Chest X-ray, AP view. Patient: 37 years old, sex M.
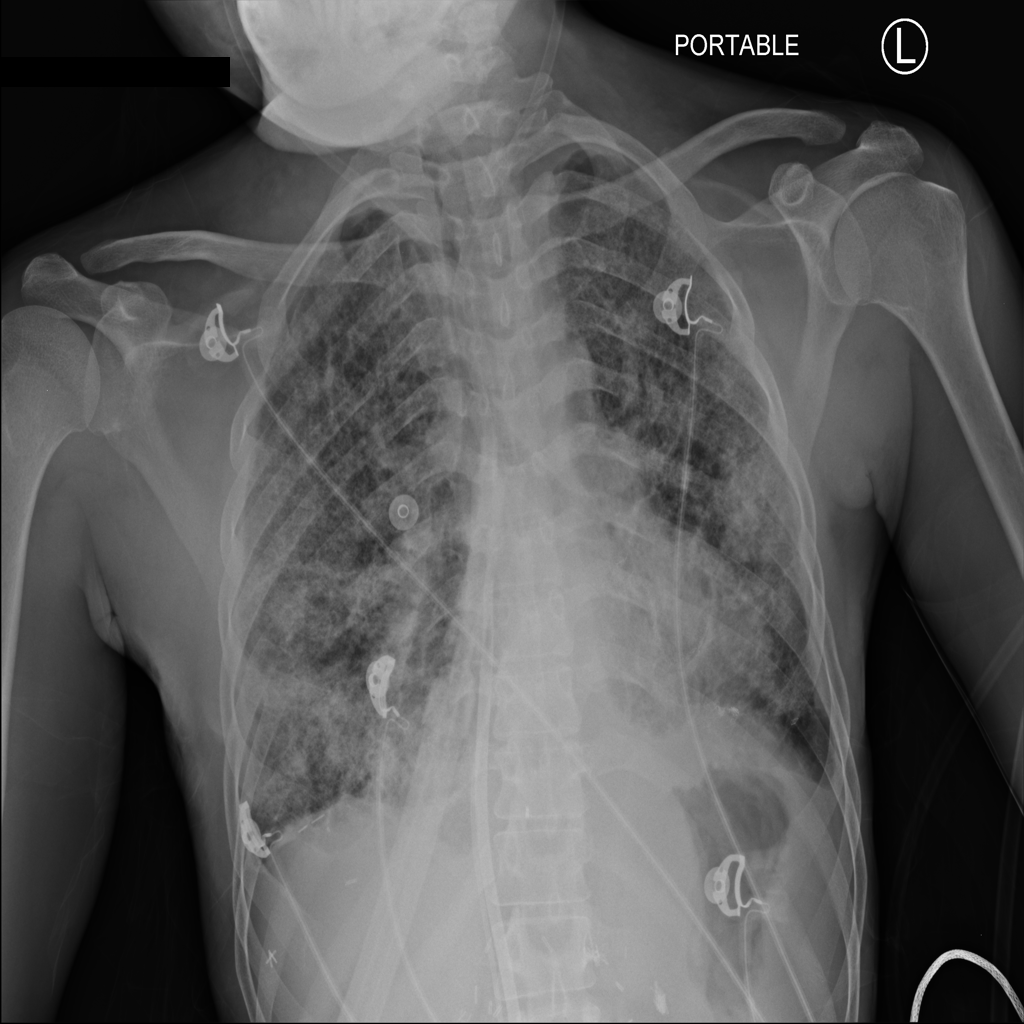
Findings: Consolidation